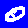
Digit: 0